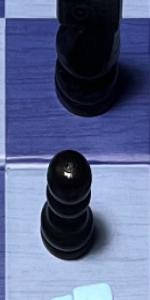
Label: Pawn_Black